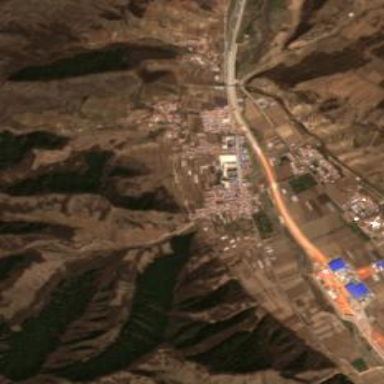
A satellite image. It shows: Ethnic township within town.